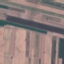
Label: AnnualCrop